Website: bh-photo
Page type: cross-sells
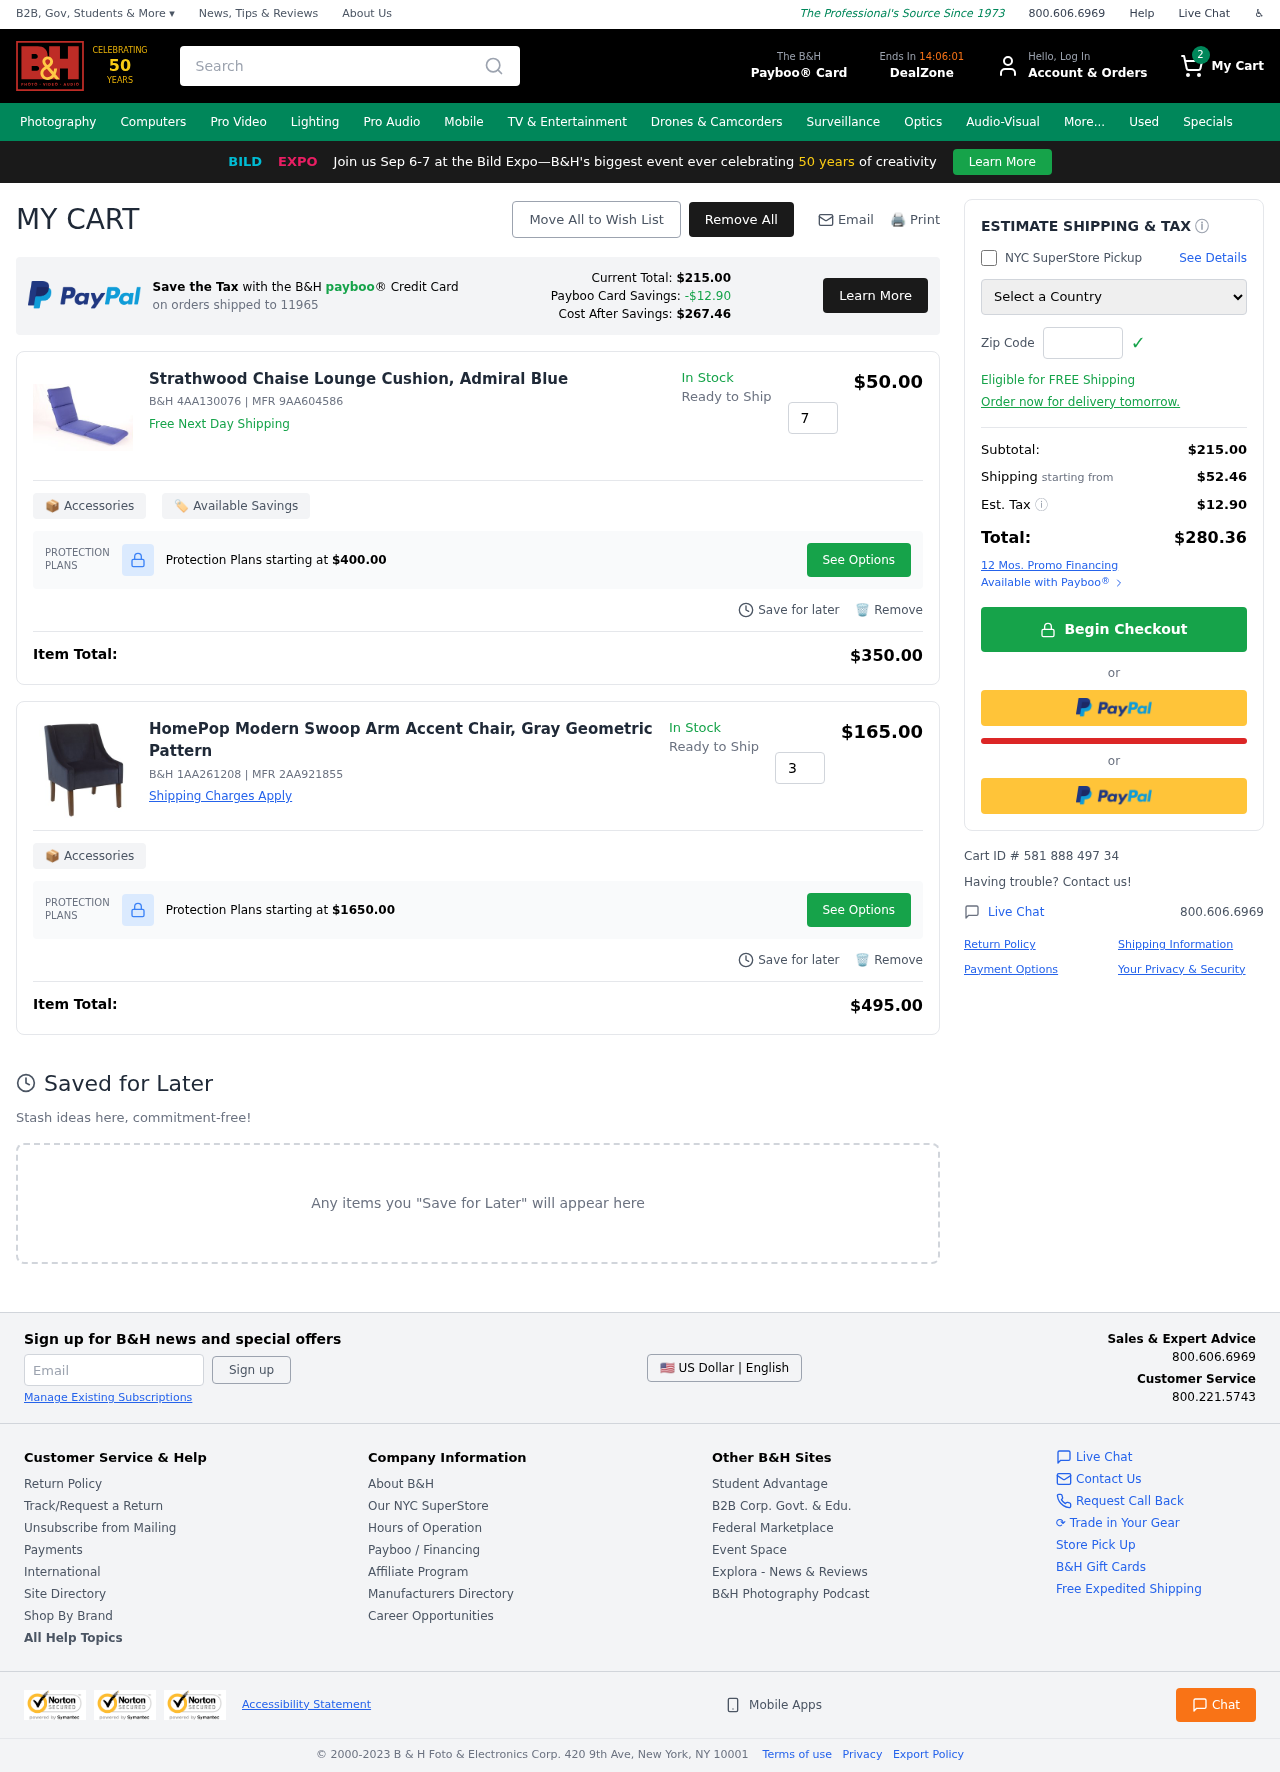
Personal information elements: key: PII_COUNTRY
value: United States
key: PII_POSTCODE
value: on orders shipped to 11965
Product elements: key: PRODUCT1_NAME
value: Strathwood Chaise Lounge Cushion, Admiral Blue
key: PRODUCT1_PRICE
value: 50
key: PRODUCT1_QUANTITY
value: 7
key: PRODUCT2_NAME
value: HomePop Modern Swoop Arm Accent Chair, Gray Geometric Pattern
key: PRODUCT2_PRICE
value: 165
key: PRODUCT2_QUANTITY
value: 3
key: PRODUCT1_SKU
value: B&H 4AA130076
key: PRODUCT1_MFR
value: MFR 9AA604586
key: PRODUCT1_PROTECTION_PRICE
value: $400.00
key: PRODUCT1_ITEM_TOTAL
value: $350.00
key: PRODUCT2_SKU
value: B&H 1AA261208
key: PRODUCT2_MFR
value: MFR 2AA921855
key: PRODUCT2_PROTECTION_PRICE
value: $1650.00
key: PRODUCT2_ITEM_TOTAL
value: $495.00
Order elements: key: ORDER_NUM_ITEMS
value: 2
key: PAYBOO_CURRENT_TOTAL
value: $215.00
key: ORDER_SUBTOTAL
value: $215.00
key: ORDER_SHIPPING_COST
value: $52.46
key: ORDER_TAX
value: $12.90
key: ORDER_TOTAL
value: $280.36
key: ORDER_ID
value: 581 888 497 34
Search elements: key: HEADER_SEARCH
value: Search
Other elements: key: PAYBOO_SAVINGS
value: -$12.90
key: PAYBOO_COST_AFTER_SAVINGS
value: $267.46